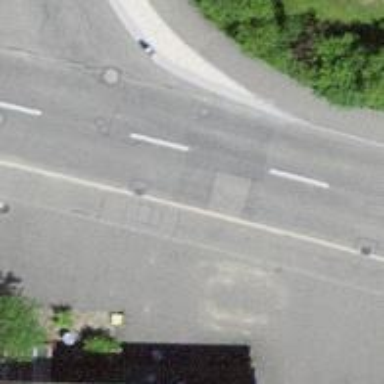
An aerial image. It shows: Zebra crossing on the road.